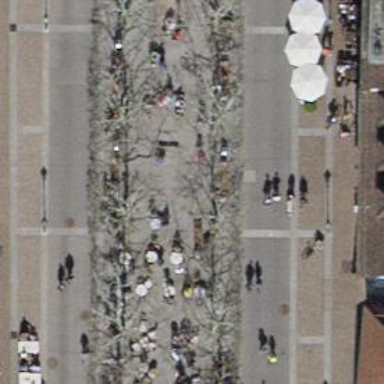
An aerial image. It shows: Avenue of trees.